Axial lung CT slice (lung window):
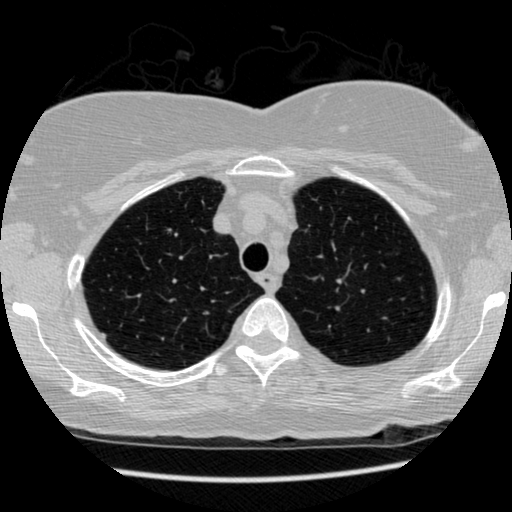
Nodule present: no